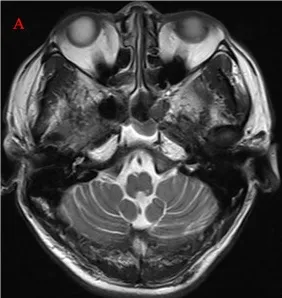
(A, B) At the 1-year follow-up, MRI (T2) showed normal intensity in the medulla oblongata and cervical cord.
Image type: radiology (mri)